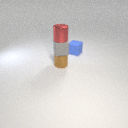
small red metal cylinder above small brown metal cylinder